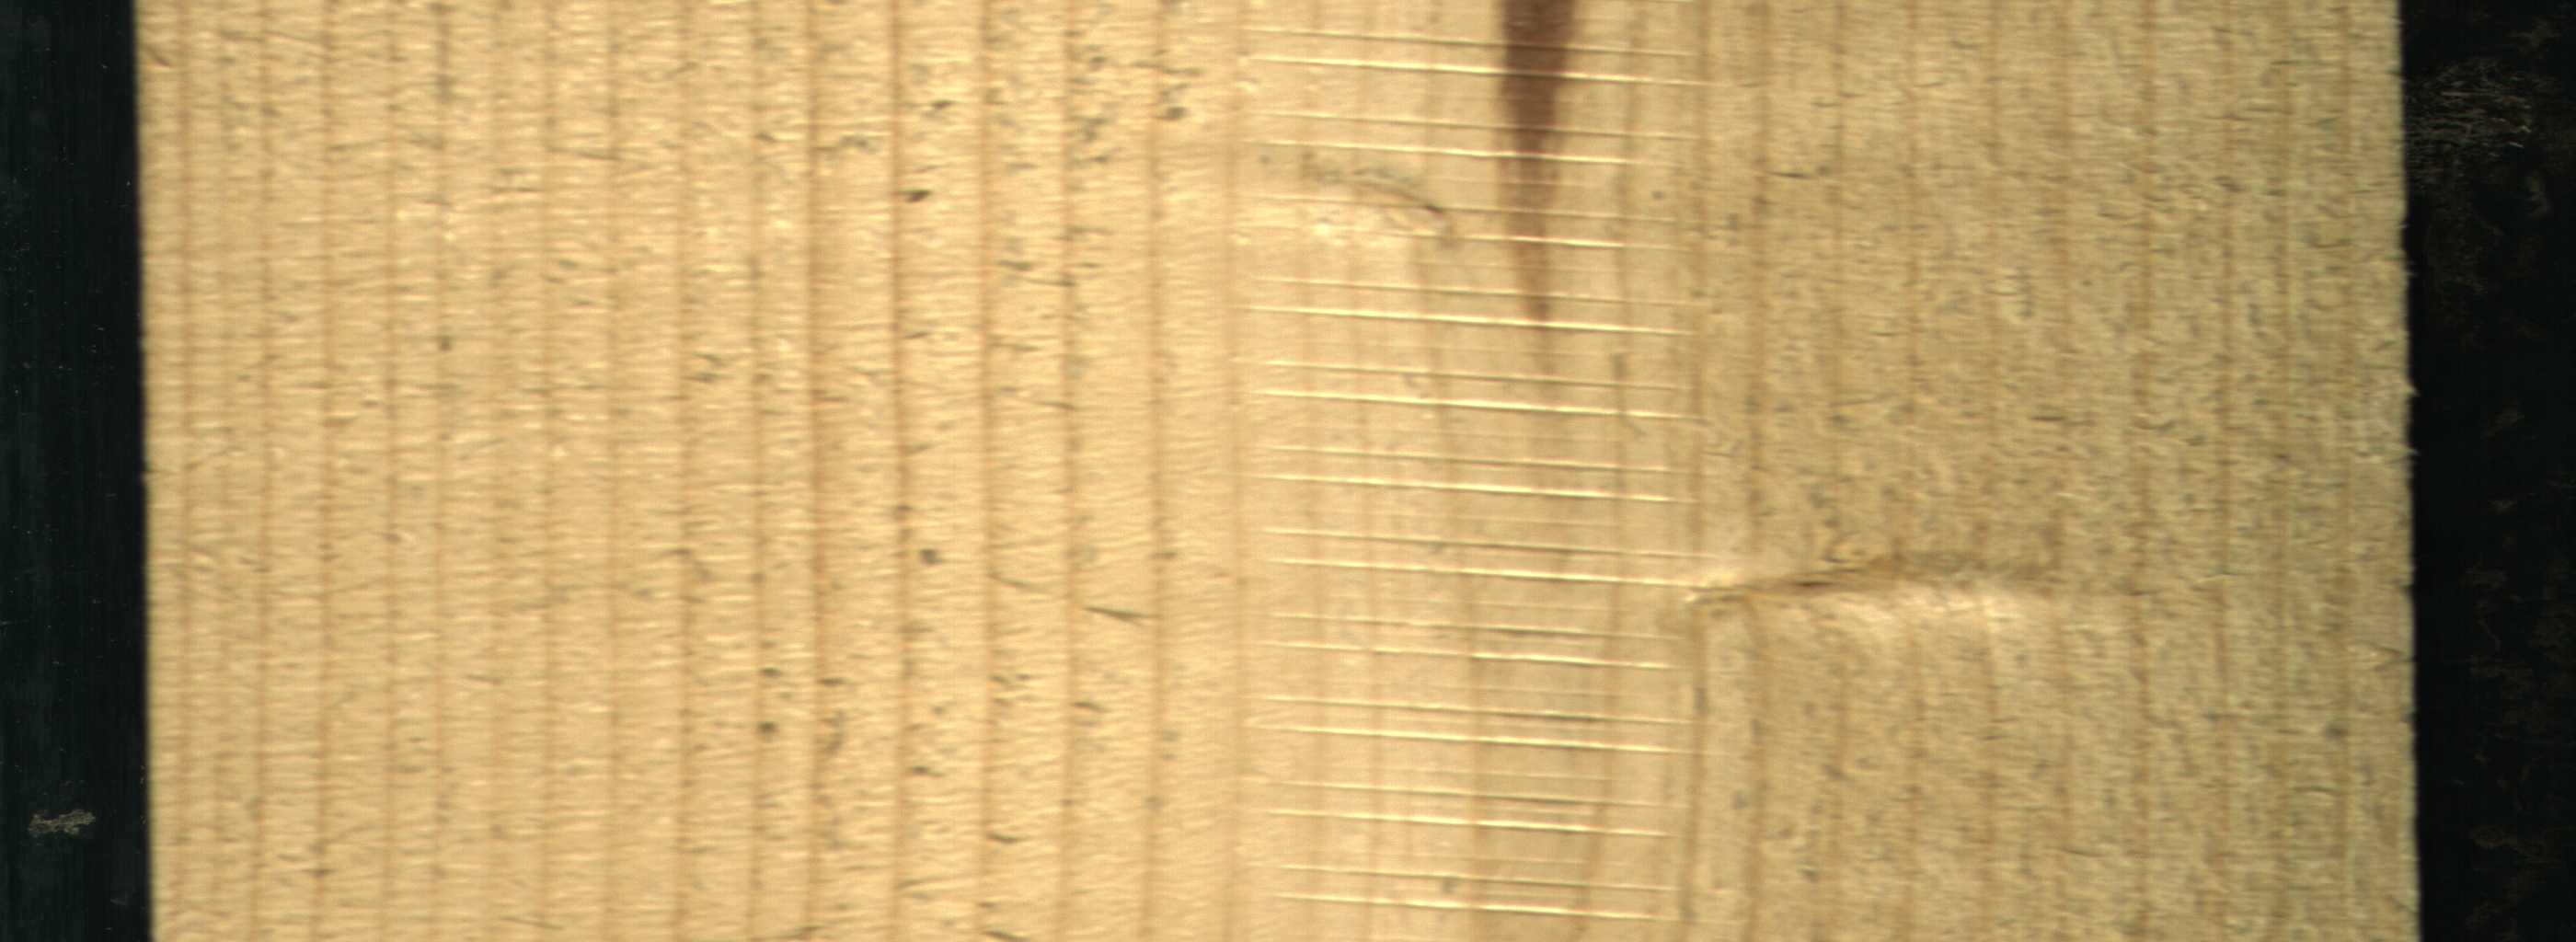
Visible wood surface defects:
Marrow